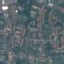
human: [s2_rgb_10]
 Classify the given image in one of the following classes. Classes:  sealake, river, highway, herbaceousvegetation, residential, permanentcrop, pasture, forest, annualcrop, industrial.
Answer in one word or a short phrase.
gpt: Residential